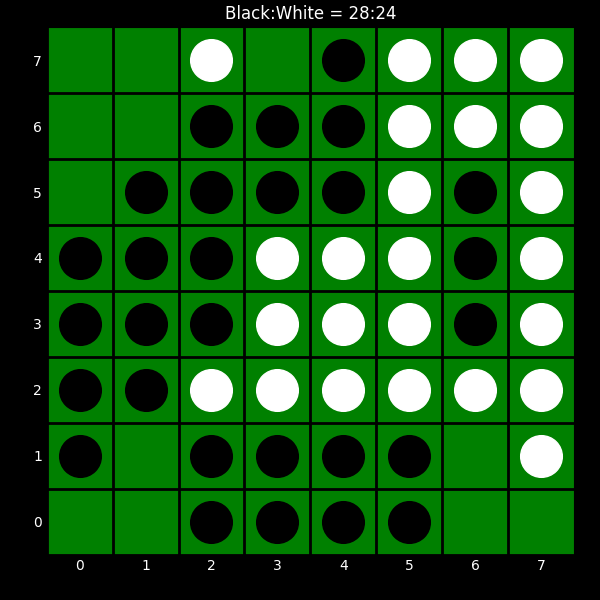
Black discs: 28
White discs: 24